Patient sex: M
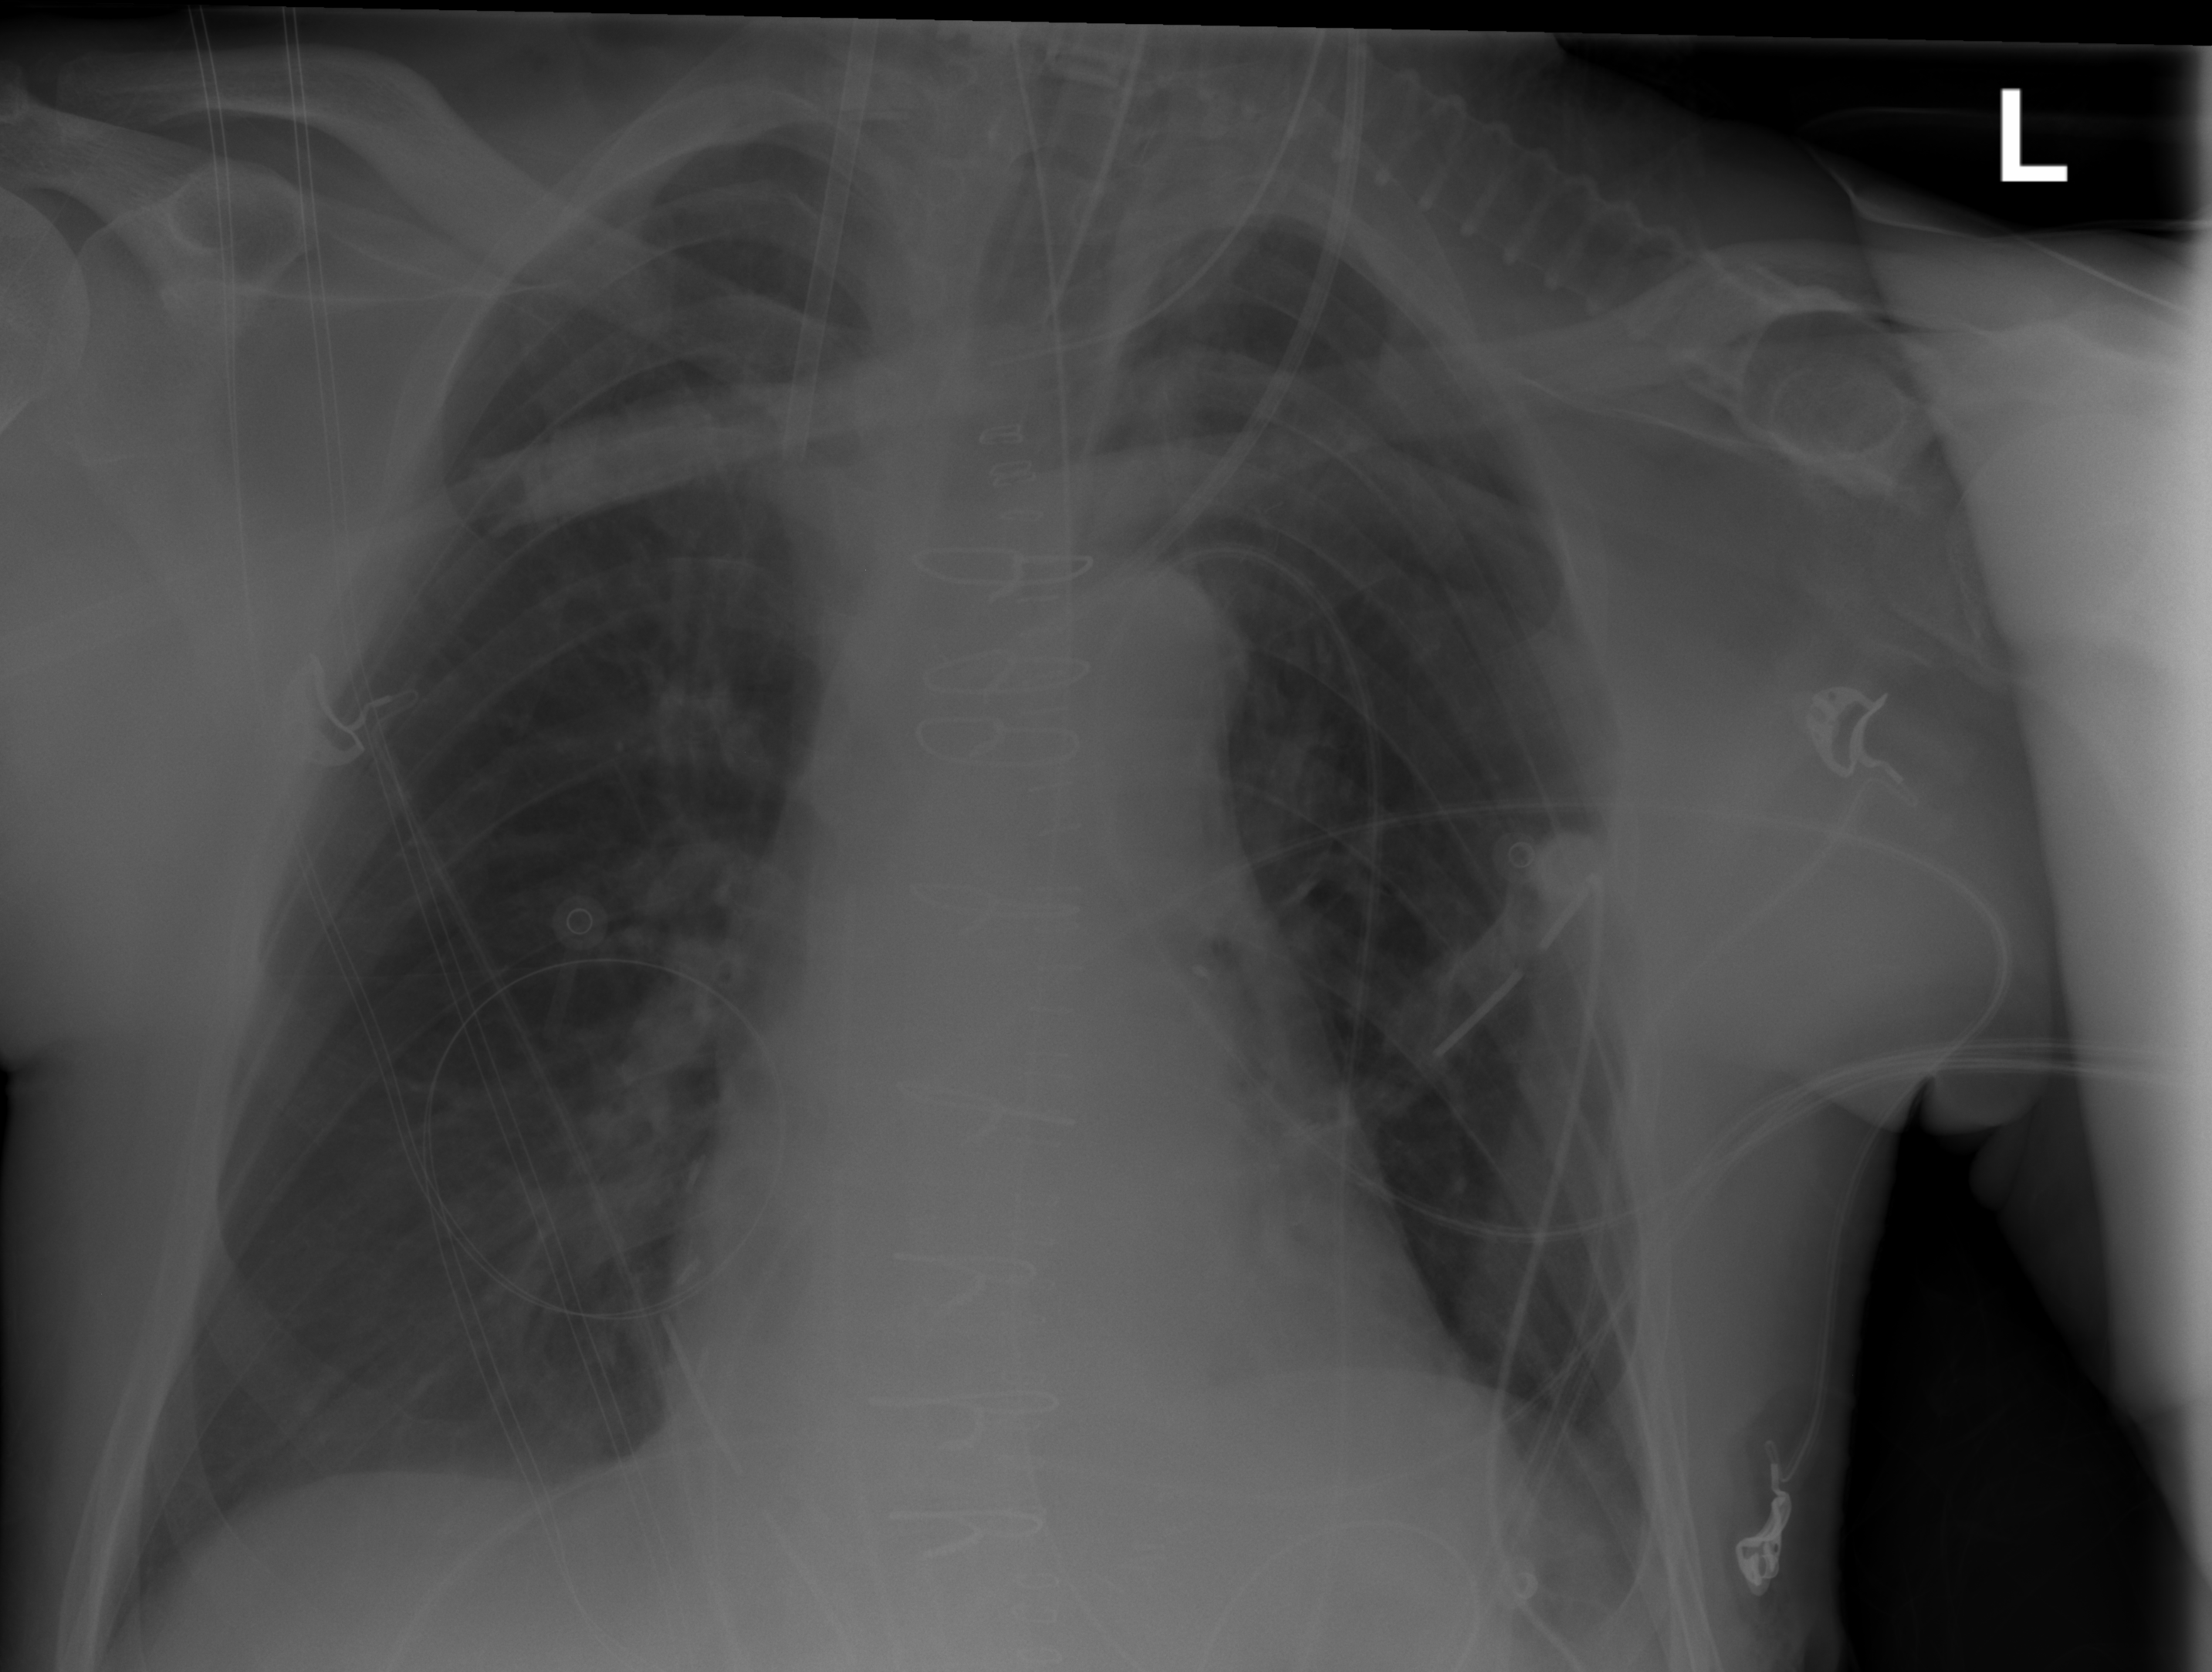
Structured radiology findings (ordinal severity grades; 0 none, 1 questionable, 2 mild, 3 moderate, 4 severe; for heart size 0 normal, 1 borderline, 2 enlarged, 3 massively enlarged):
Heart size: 1
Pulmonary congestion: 0
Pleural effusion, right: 0
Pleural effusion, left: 0
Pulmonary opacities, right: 2
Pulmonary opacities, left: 0
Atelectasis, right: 0
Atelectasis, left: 2